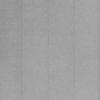
Label: dusty